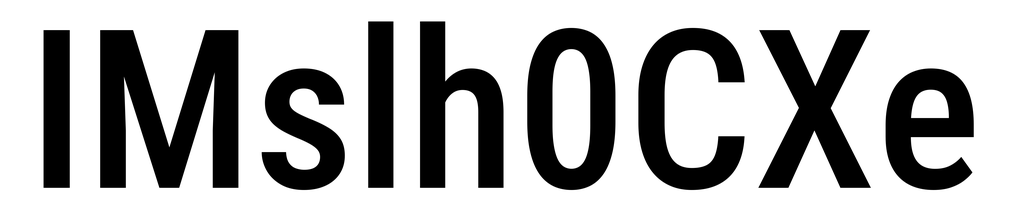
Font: Roboto_Condensed_Medium